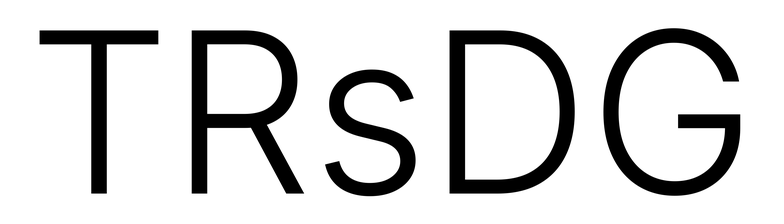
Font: Inter_Light